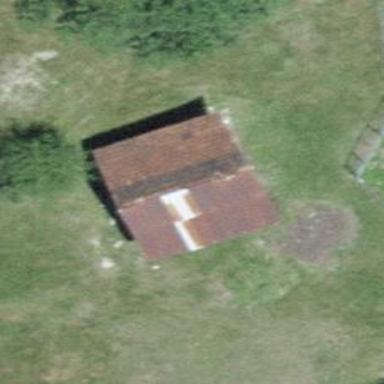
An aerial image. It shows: Rural barn.